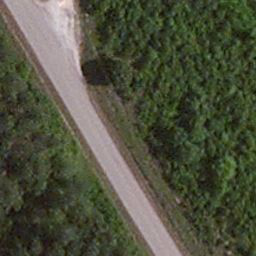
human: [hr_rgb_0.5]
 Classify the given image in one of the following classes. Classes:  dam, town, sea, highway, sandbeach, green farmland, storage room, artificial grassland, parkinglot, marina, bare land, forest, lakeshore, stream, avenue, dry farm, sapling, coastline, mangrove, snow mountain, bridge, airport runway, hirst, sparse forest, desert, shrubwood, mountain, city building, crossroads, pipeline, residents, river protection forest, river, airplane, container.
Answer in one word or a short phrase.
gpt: avenue